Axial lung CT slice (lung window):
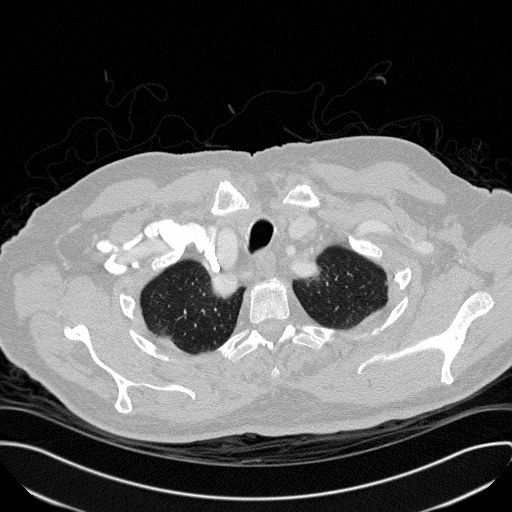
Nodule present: no